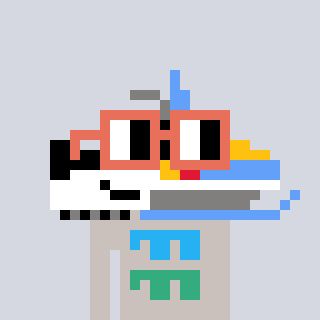
a pixel art character with square orange glasses, a snowmobile-shaped head and a foggrey-colored body on a cool background